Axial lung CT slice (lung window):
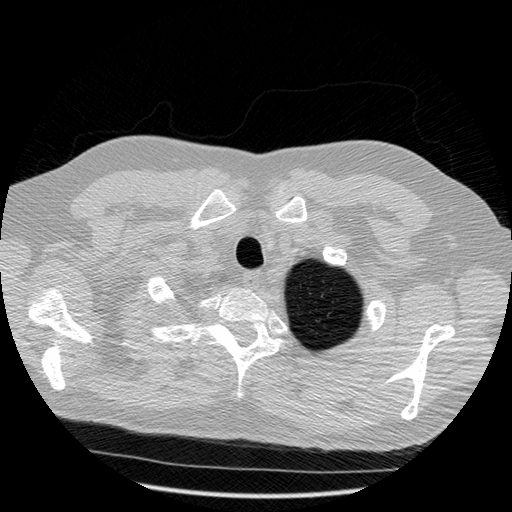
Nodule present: no